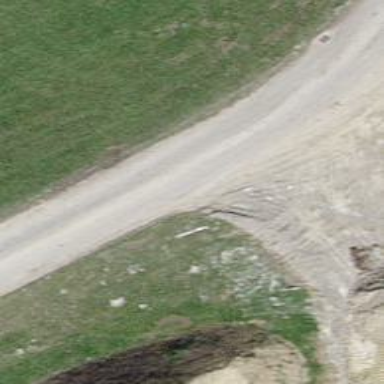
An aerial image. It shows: Unclassified road with asphalt surface. There are no sidewalks along the road.